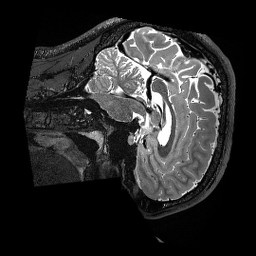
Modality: T2w
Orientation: sagittal
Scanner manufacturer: siemens
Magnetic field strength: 3 T
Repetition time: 3.2 s
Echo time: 0.563 s